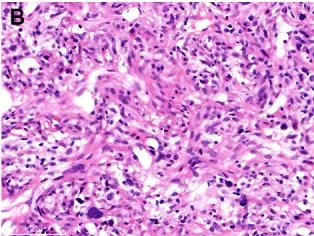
Atypical spindle cells.
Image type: pathology (h&e)